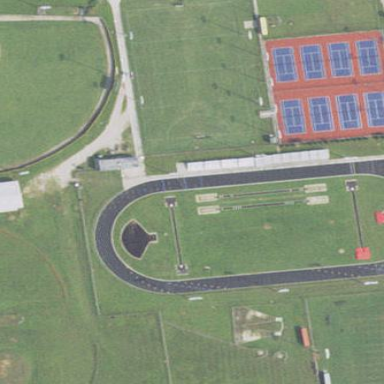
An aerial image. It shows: Track in leisure land.